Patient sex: F
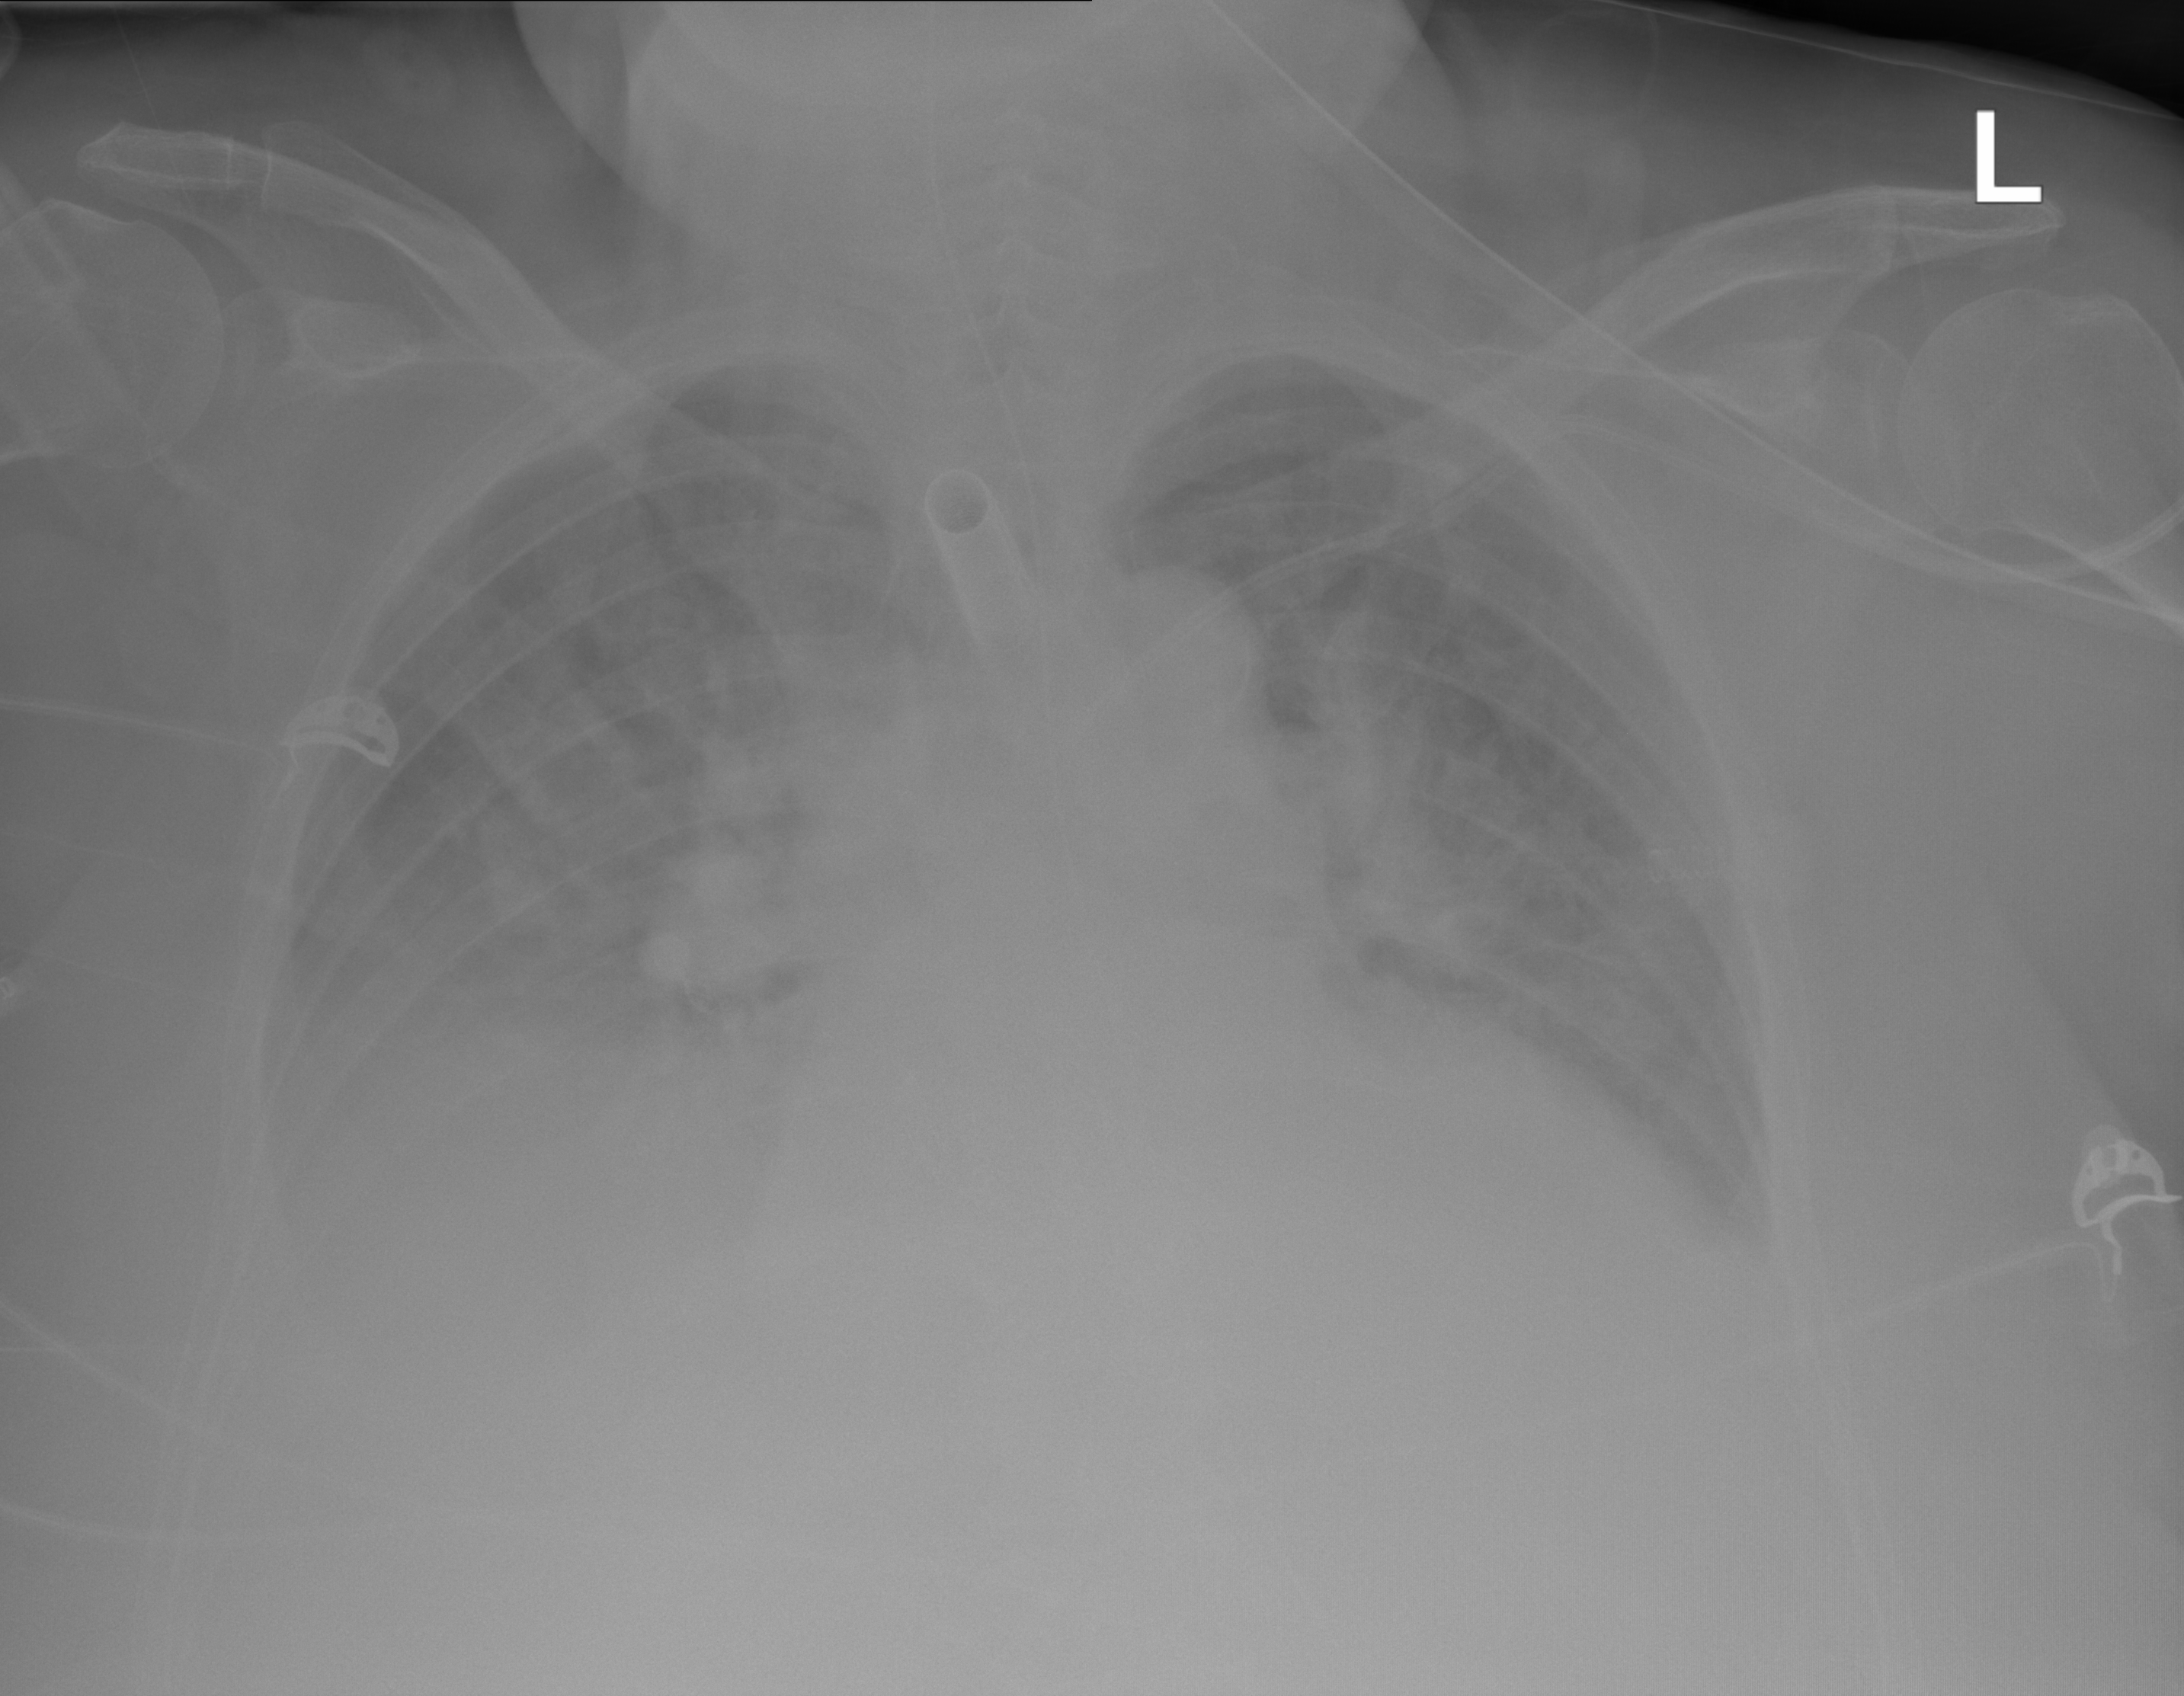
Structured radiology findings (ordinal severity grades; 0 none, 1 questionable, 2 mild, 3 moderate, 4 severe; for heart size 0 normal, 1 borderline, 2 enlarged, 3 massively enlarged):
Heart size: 2
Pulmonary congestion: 3
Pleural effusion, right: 2
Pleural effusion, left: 2
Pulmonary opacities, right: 2
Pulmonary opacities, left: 2
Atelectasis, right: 2
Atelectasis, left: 2